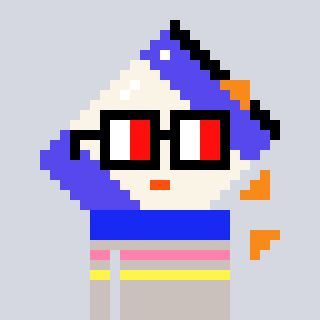
a pixel art character with square glasses with black frames and red eyes, a chips-shaped head and a foggrey-colored body on a cool background